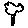
Label: tree